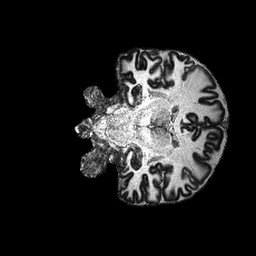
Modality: MP2RAGE
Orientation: coronal